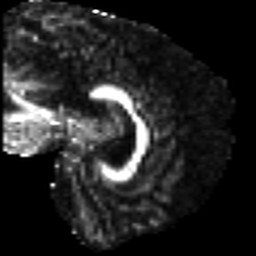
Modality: FA
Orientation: sagittal
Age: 43
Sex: male
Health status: ill
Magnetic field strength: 3 T
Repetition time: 9 s
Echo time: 0.093 s